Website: ulta-beauty
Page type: billing-address
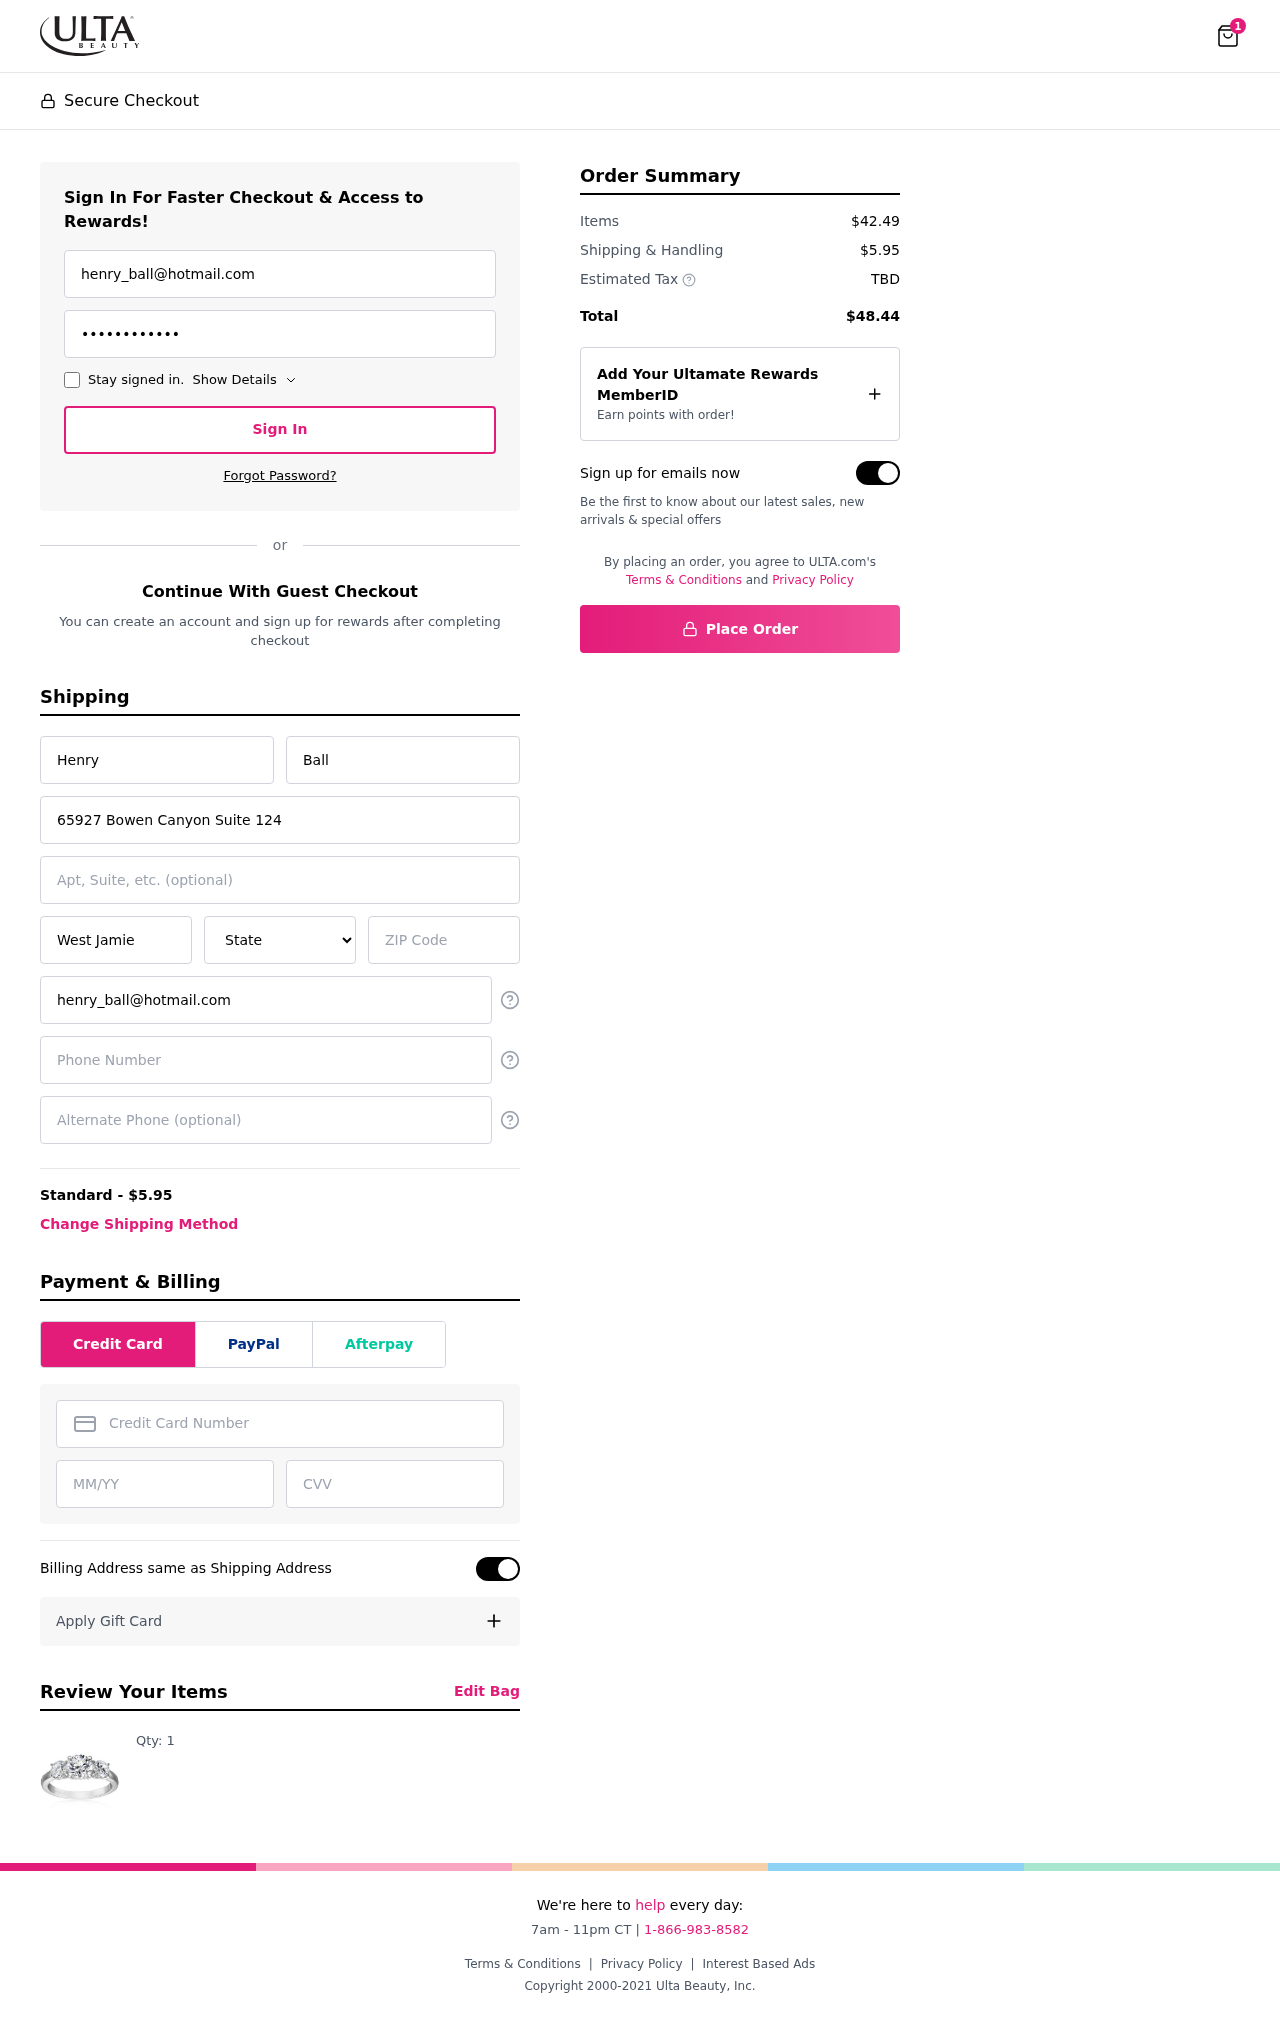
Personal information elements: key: PII_STATE
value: Kentucky
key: PII_EMAIL
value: henry_ball@hotmail.com
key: PII_FIRSTNAME
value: Henry
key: PII_LASTNAME
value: Ball
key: PII_STREET
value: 65927 Bowen Canyon Suite 124
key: PII_CITY
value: West Jamie
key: PII_POSTCODE
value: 65135
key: PII_PHONE
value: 3026926448
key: PII_CARD_NUMBER
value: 2542 8214 1443 5776
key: PII_CARD_EXPIRY
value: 02/27
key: PII_CARD_CVV
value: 408
Product elements: key: PRODUCT1_QUANTITY
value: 1
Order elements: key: ORDER_NUM_ITEMS
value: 1
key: ORDER_SHIPPING_COST
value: $5.95
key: ORDER_SUBTOTAL
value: $42.49
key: ORDER_TOTAL
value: $48.44